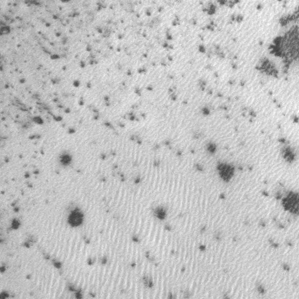
Label: frost